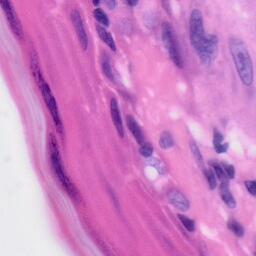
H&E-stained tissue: Skin